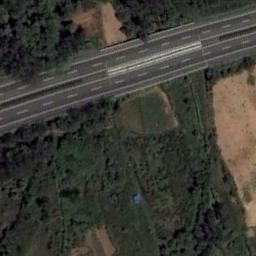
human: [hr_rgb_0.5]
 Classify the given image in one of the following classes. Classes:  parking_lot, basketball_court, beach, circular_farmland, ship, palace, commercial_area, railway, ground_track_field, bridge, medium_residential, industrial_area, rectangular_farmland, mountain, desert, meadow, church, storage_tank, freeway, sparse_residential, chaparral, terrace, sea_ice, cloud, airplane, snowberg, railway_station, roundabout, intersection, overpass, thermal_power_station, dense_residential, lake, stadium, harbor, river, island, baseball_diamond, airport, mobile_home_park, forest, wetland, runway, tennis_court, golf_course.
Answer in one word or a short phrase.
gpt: freeway